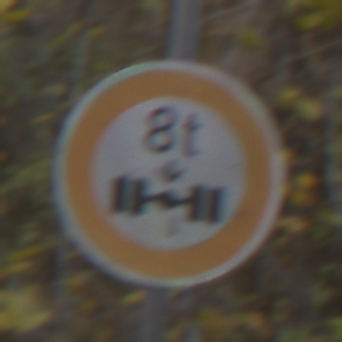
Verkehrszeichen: TatsaechlicheAchslast
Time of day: MorningAfternoon
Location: Outdoor (Urban)
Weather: PartlyCloudy
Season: NotSpecified
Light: Natural